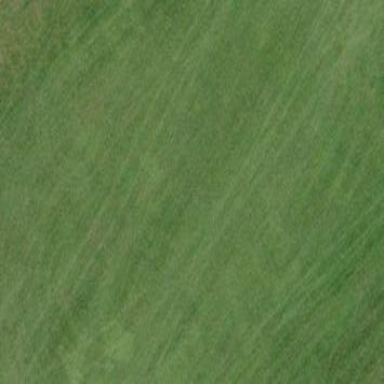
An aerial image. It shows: Golf fairway in the image.